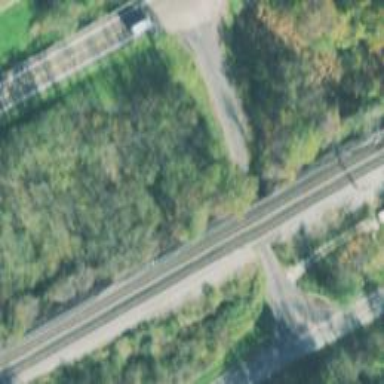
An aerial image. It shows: Railway line running on embankment.